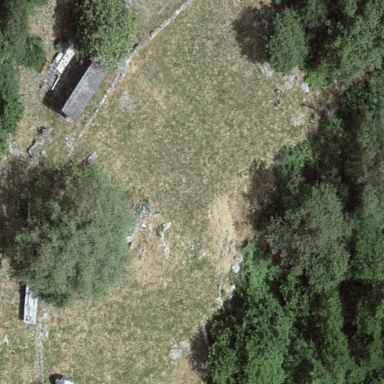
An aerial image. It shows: Open area covered with grass.